Interaction volume radius: 10 \u00c5
Interaction volume height: 20 \u00c5
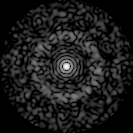
Disorder parameter: 0.8457